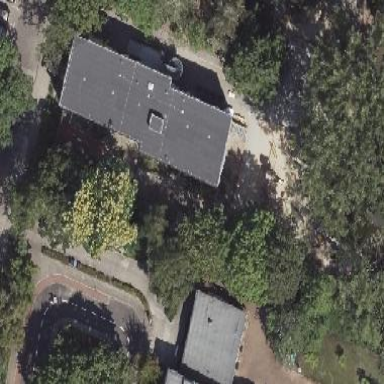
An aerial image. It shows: Flat roof kindergarten building.